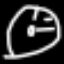
Label: clock